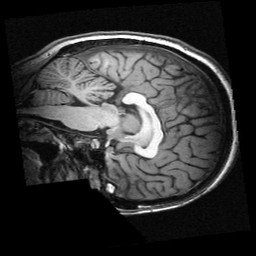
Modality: T1w
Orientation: sagittal
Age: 22
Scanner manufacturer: siemens
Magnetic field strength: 3 T
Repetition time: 2.3 s
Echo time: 0.00336 s